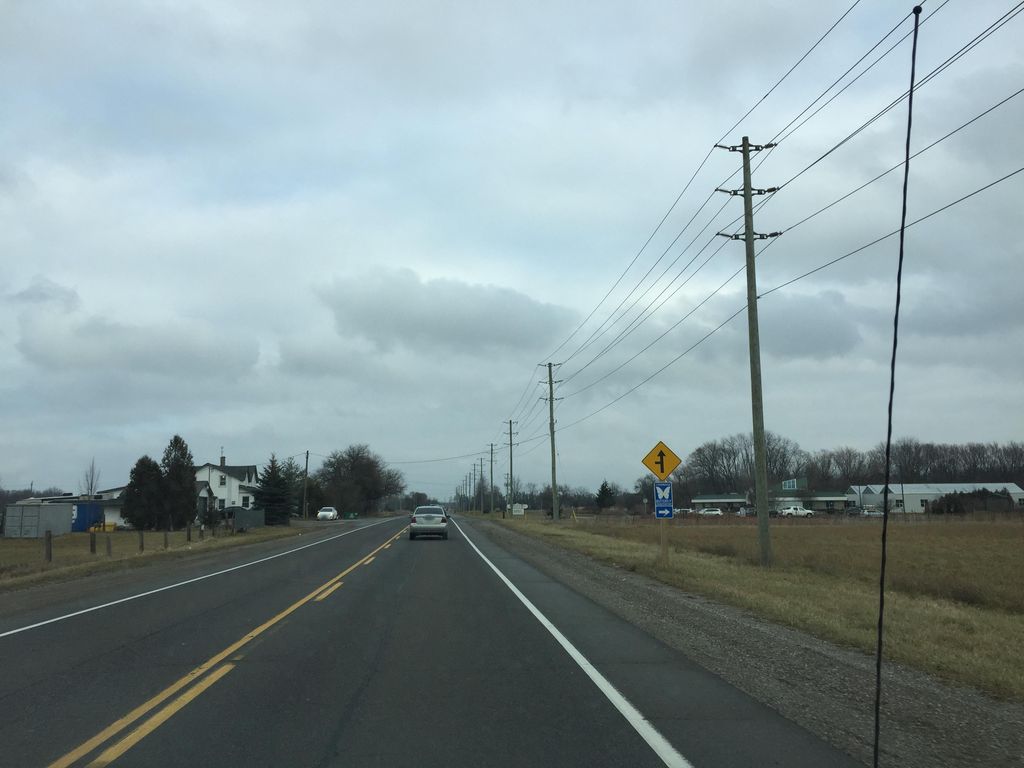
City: kitchener-waterloo